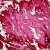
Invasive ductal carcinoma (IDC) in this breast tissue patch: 0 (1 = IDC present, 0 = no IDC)